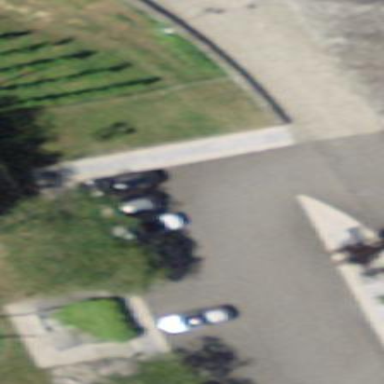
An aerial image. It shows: Parking area.